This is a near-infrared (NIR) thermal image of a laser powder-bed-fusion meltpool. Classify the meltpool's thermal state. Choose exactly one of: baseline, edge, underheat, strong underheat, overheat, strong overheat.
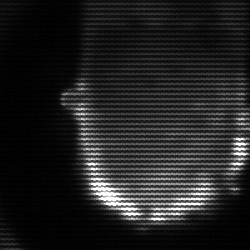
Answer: baseline